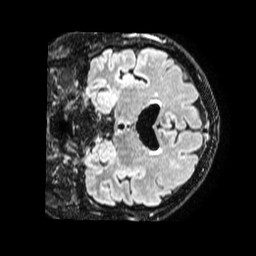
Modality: FLAIR
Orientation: coronal
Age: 61
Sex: male
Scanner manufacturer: philips
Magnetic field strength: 1.5 T
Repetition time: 4.8 s
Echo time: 0.3364 s